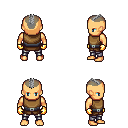
a pixel art fantasy rpg character, male body template, human, tanned skin, leather chest armor, metal pants, gray short mohawk hairstyle, gold gloves, four views (front, back, left, right), 2x2 character sprite sheet, small pixel art, hard edges, no anti-aliasing